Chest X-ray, PA view. Patient: 51 years old, sex M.
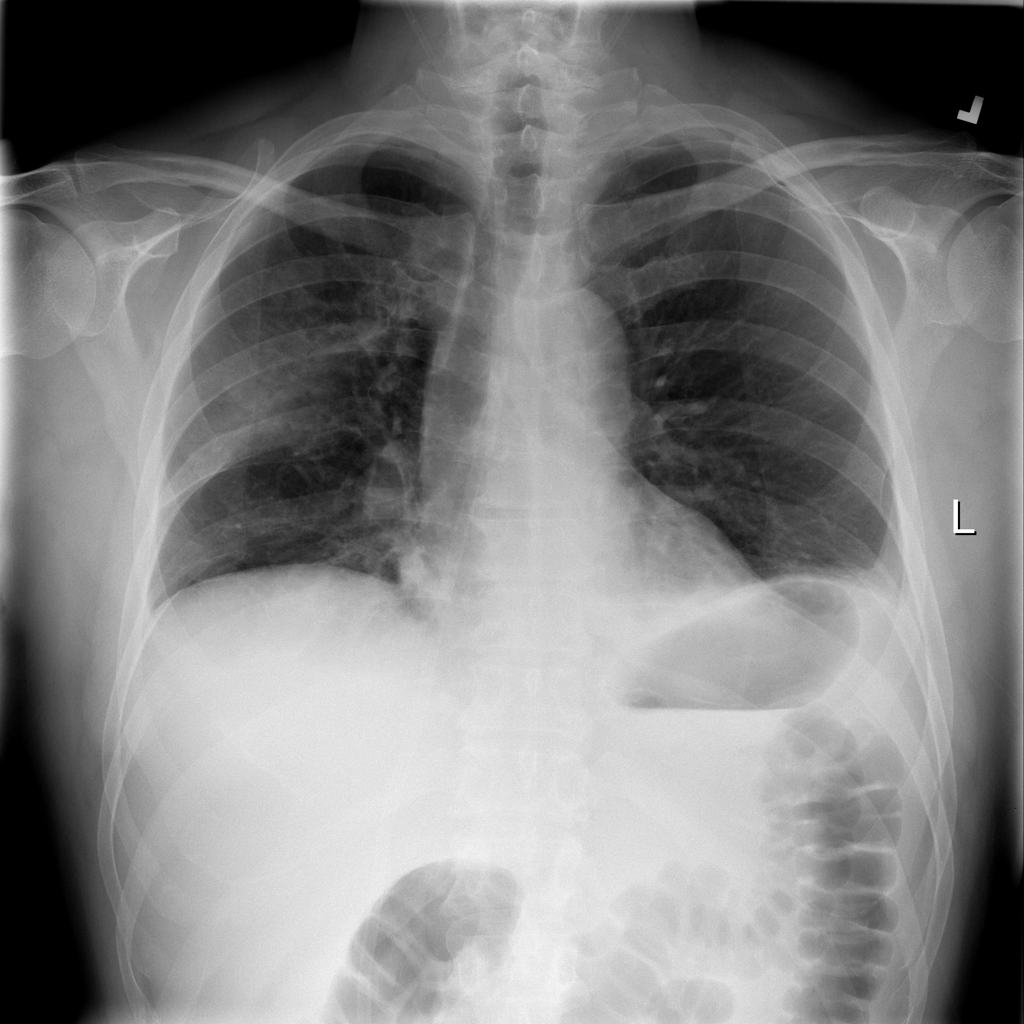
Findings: Atelectasis, Effusion, Infiltration